Interaction volume radius: 5 \u00c5
Interaction volume height: 15 \u00c5
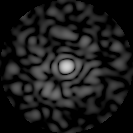
Disorder parameter: 0.8653